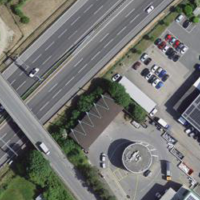
EUNIS habitat code: 57
Species observed at this site:
Milvus milvus